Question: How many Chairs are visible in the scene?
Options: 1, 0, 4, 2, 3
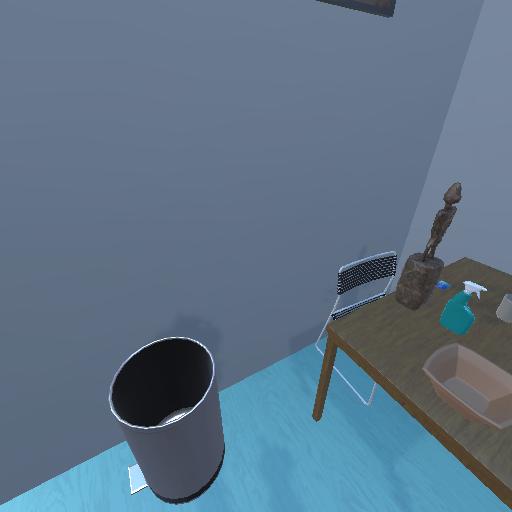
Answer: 1